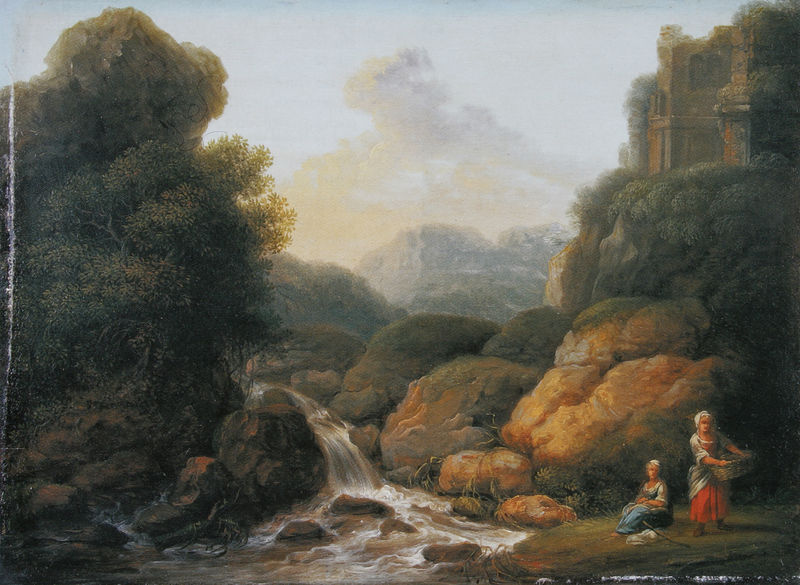
Titel: Landschaft mit Ruine und Wäscherinnen
Künstler: Franz Josef Manskirsch
Standort: Mainz
Institution: Landesmuseum
Schlagwörter: baum, berg, blau, blätter, dunkel, felsen, himmel, laub, schatten, wasser, weiß, wolken, bäume, fluss, frauen, gelb, grün, landschaft, see, sitzen, ufer, wäsche, braun, fenster, frau, hell, kleid, licht, säulen, gebäude, gras, haus, rasen, rot, schloss, tuch, wiese, wolke, haube, malerei, alt, architektur, falten, stehen, stein, steine, niederlande, ast, bach, baumstamm, horizont, hügel, natur, sonnenaufgang, büsche, gewässer, rauch, sträucher, pflanzen, wald, wasserfall, arbeit, stock, turm, deutschland, hellblau, gischt, magd, wellen, bogen, zwei, bäuerin, berge, fels, gebirge, sonnenuntergang, weis, idylle, pause, beleuchtung, rundbogen, schaum, stromschnelle, strömung, sitzende, kopftuch, korb, lciht, grass, waschen, ruine, antike, burg, wurzel, becken, fliesen, schlaglicht, bekleidung, biedermeier, gesims, wurzeln, dunkle, geäst, fall, romanik, grad, poussin, claude, atmosphäre, gegenlicht, weise, kledier, staffagefiguren, gebälk, mägde, pastorale, brug, baume, wäscherinnen, wäscherin, waschtag, baumen, lorraine, bukolik, waschfrauen, grön, weltlandschaft, böatt, hauds, weichheit, asserfall, 18. jh, waschkorb